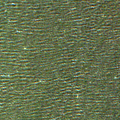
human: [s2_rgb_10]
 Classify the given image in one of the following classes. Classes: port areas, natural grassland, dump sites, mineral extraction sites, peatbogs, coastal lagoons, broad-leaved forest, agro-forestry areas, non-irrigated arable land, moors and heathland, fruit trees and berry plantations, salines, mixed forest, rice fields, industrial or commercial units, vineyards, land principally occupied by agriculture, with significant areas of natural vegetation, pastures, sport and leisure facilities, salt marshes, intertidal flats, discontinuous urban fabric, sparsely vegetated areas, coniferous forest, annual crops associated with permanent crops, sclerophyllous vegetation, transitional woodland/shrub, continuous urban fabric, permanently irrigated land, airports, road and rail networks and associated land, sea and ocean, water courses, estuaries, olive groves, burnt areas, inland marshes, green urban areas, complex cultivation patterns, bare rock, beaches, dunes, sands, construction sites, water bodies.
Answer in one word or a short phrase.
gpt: sea and ocean